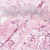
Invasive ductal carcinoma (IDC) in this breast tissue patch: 0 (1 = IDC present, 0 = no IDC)